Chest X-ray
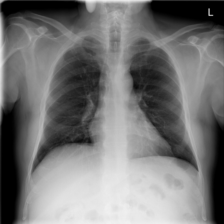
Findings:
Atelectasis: negative
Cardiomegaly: negative
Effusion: negative
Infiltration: negative
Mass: negative
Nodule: negative
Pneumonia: negative
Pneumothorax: negative
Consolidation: negative
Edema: negative
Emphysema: negative
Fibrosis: negative
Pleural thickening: negative
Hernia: negative